Field crop: maize
Growth stage: 2
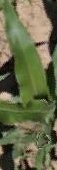
Species: maize